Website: ulta-beauty
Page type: payment
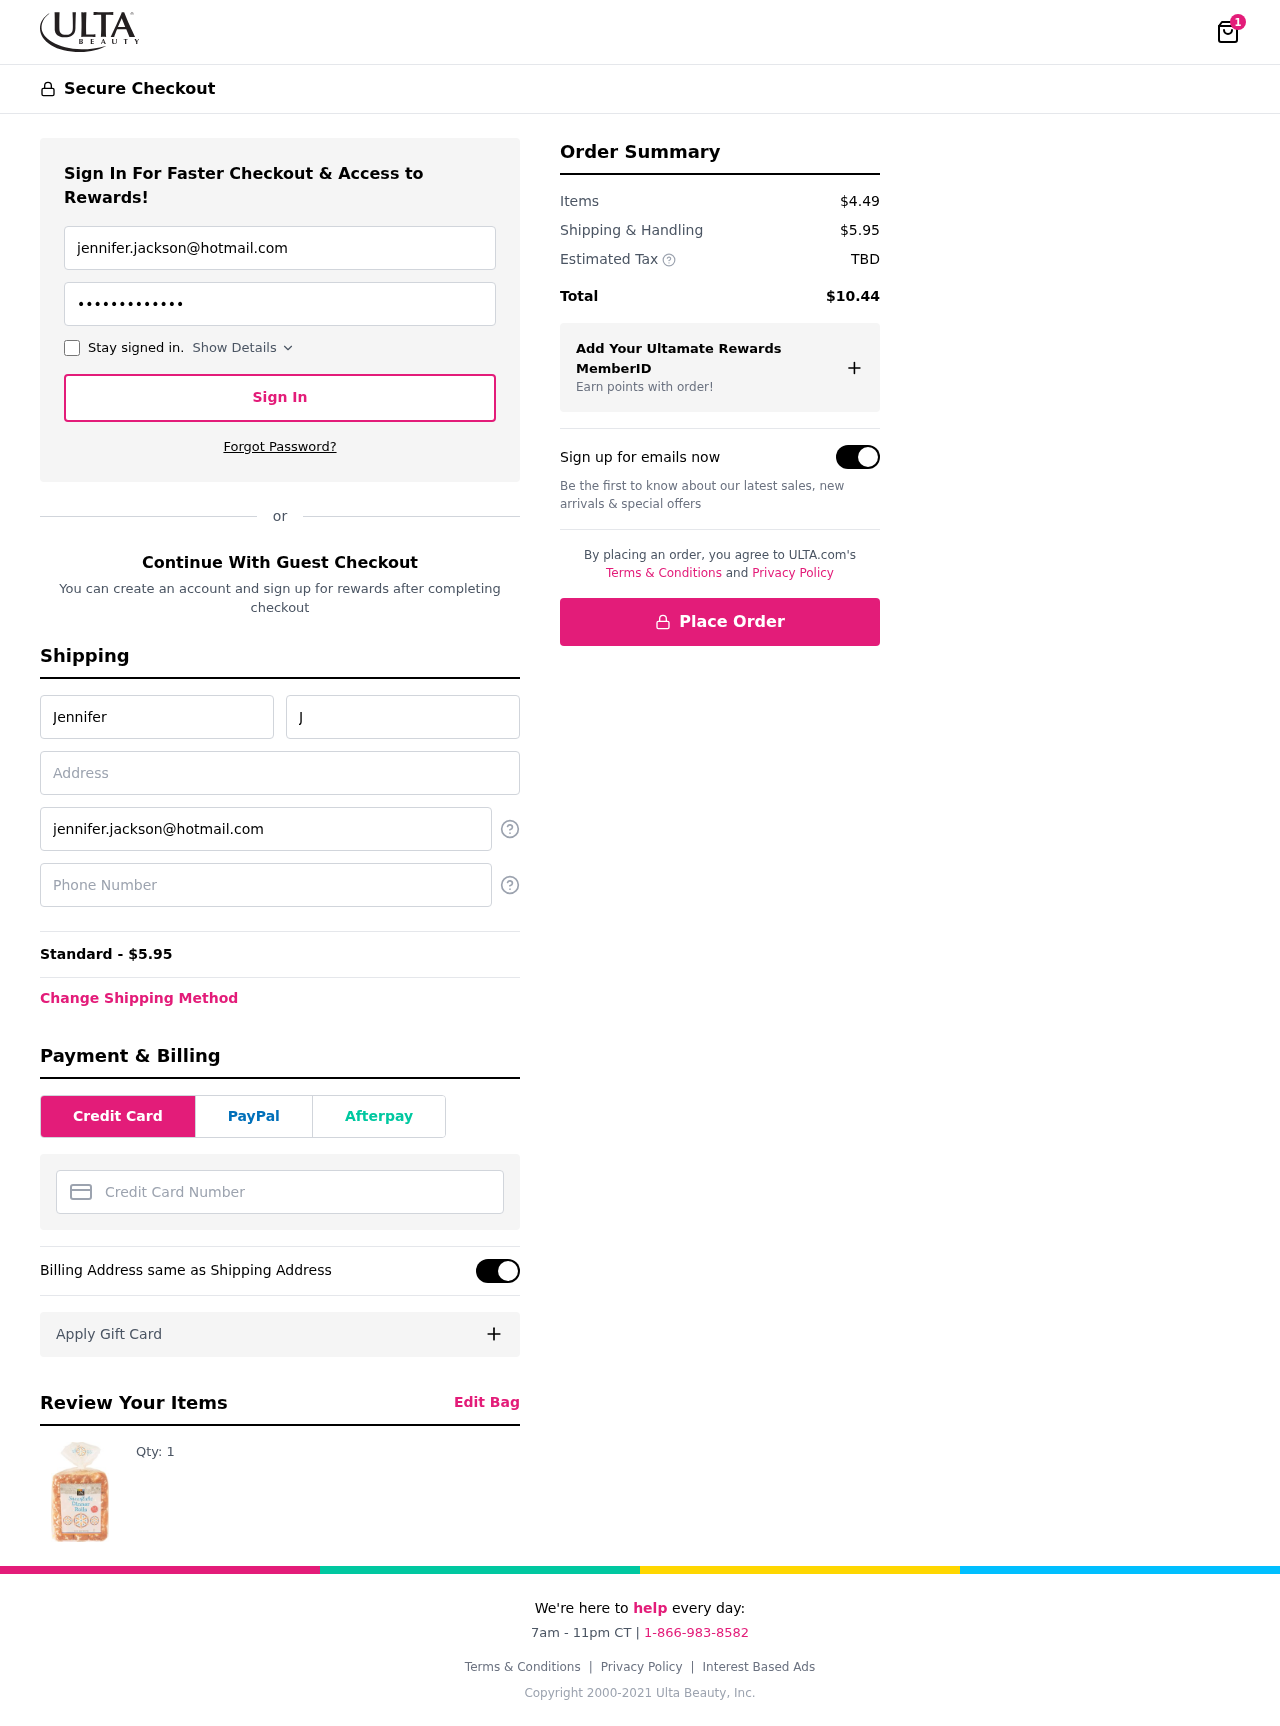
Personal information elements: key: PII_CARD_NUMBER
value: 2226 9329 1293 7693
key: PII_EMAIL
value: jennifer.jackson@hotmail.com
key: PII_FIRSTNAME
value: Jennifer
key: PII_LASTNAME
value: Jackson
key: PII_PHONE
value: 3302233442
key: PII_STREET
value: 2562 Brown Pines
Product elements: key: PRODUCT1_QUANTITY
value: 1
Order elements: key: ORDER_NUM_ITEMS
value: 1
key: ORDER_SHIPPING_COST
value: $5.95
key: ORDER_SHIPPING_COST
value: Standard - $5.95
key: ORDER_SUBTOTAL
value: $4.49
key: ORDER_TAX
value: TBD
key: ORDER_TOTAL
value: $10.44